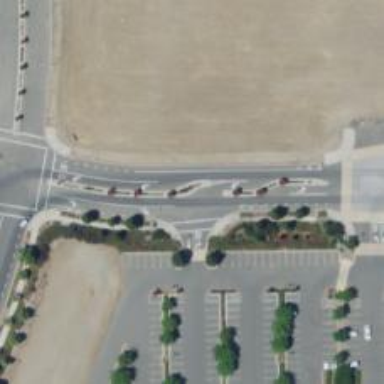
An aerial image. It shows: Tertiary road with sidewalk on the left.